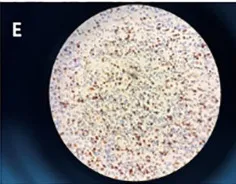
Immunohistochemistry. Proliferative index (Ki-67) is approximately 60.
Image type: pathology (immunostaining)